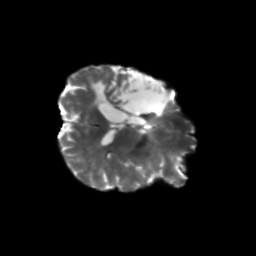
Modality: T2w
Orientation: axial
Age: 46
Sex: female
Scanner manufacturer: siemens
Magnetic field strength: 3 T
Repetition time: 5.25 s
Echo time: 0.08 s